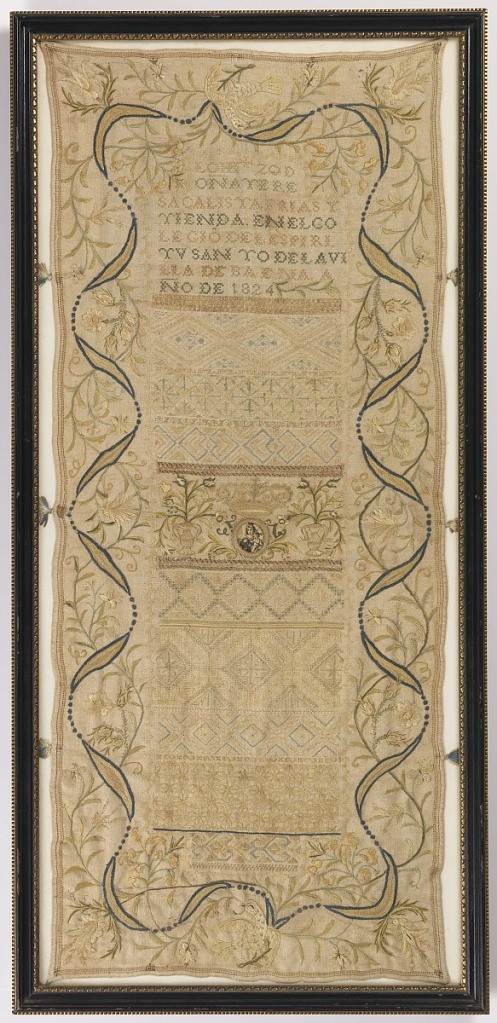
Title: Sampler
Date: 1824
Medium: silk, linen Technique: embroidery on plain weave
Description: Long form with broad flower and scroll border.  Inside border, geometric pattern bands, a scriptural verse in Spanish, and in the center, a medallion with a painted image of the madonna and child, with an urn of flowers on either side.